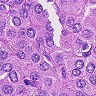
Metastatic tissue present: yes